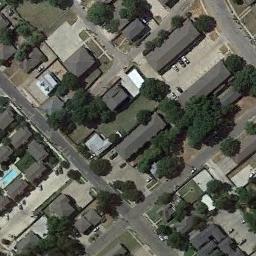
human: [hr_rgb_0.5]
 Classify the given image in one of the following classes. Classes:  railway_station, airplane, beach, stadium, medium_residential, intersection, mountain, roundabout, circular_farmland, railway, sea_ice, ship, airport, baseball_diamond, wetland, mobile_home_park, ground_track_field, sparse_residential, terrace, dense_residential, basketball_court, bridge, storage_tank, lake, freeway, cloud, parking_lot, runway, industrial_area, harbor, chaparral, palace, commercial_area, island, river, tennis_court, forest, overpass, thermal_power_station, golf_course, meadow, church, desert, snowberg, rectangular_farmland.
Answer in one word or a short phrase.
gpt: medium_residential